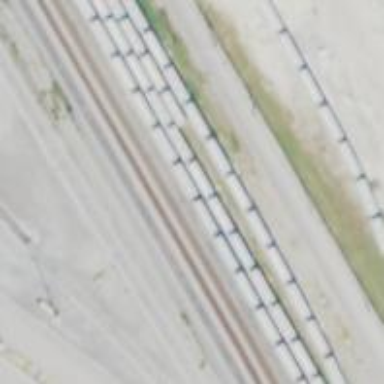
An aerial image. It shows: Railway spur service.